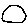
Label: circle